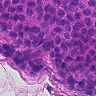
Metastatic tissue present: yes